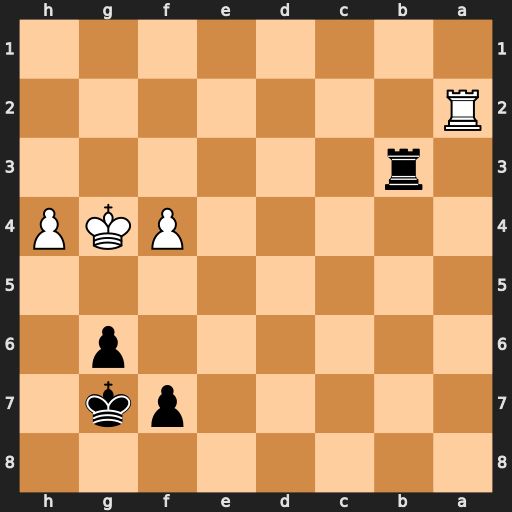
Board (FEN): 8/5pk1/6p1/8/5PKP/1r6/R7/8
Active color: b
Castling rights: -
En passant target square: -
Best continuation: f5+ Kg5 Rg3#